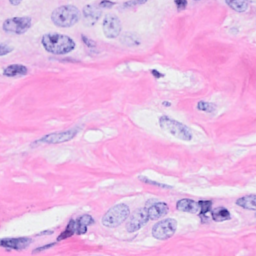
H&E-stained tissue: Breast